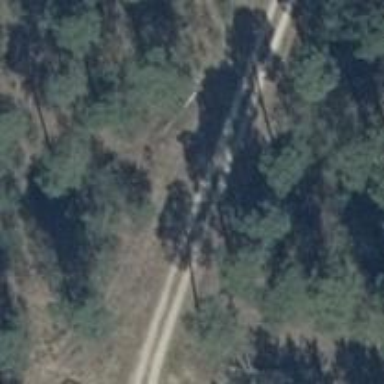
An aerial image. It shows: Gravel track with Grade 3 quality.